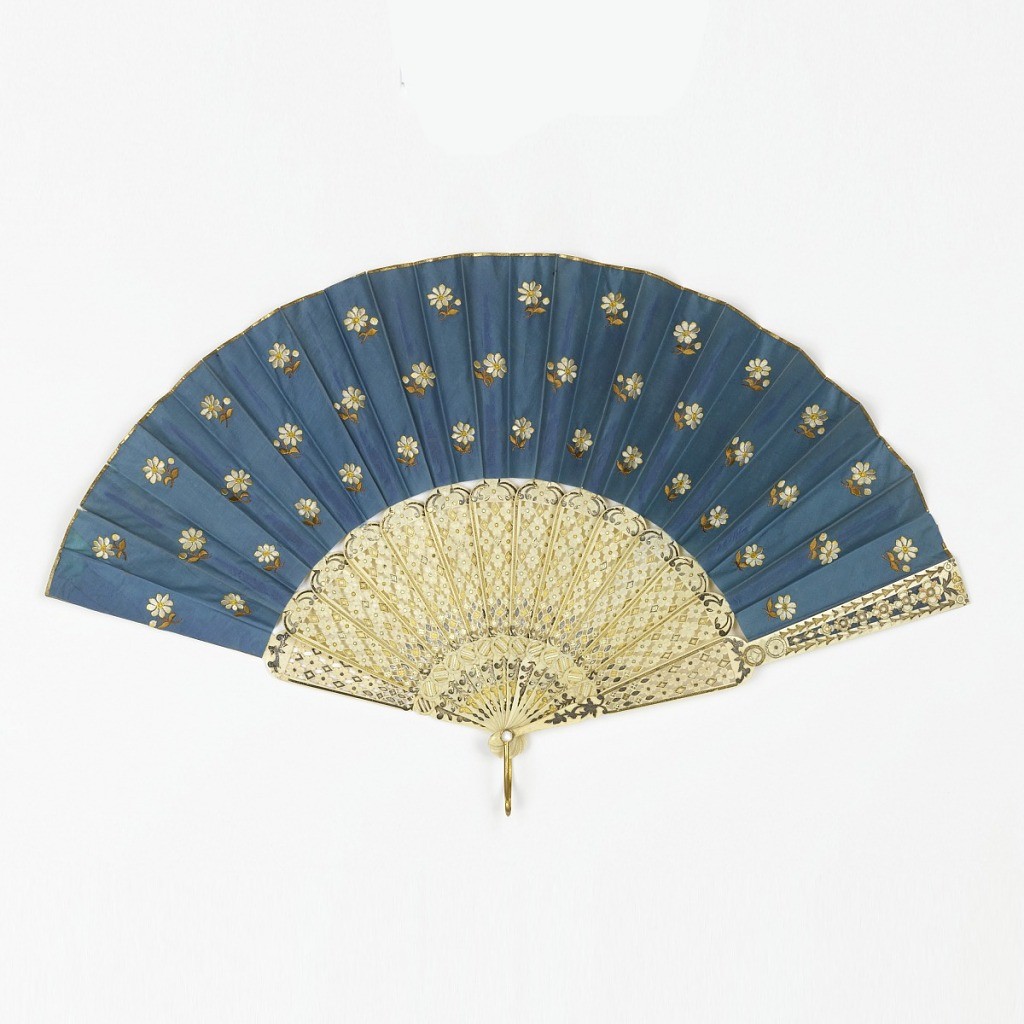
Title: Pleated fan
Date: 1840–60
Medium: Embroidered silk leaf, carved and gilded ivory sticks
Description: Folding fan with ivory sticks carved à jour with decoration in silver and gilt. Silk leaf with small, repeated flower pattern embroidered in white, yellow, and brown on a blue ground; the reverse is plain white silk.